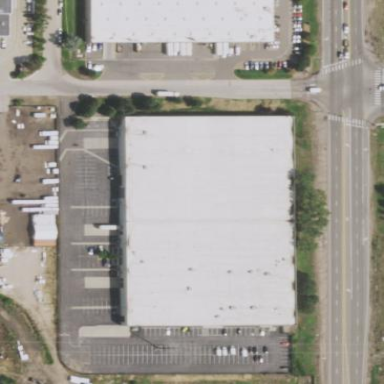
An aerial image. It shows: Industrial building.